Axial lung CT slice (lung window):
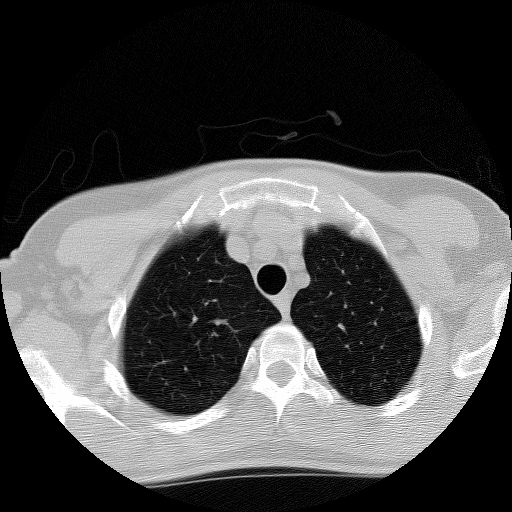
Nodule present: no